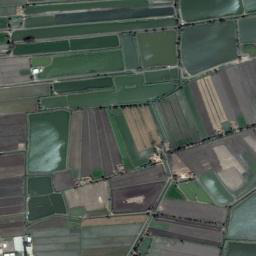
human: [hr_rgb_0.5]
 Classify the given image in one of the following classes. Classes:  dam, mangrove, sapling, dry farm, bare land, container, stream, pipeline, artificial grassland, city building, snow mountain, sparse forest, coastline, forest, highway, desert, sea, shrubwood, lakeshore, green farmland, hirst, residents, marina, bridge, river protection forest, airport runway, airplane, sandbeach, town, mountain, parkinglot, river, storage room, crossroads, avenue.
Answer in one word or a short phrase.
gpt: green farmland